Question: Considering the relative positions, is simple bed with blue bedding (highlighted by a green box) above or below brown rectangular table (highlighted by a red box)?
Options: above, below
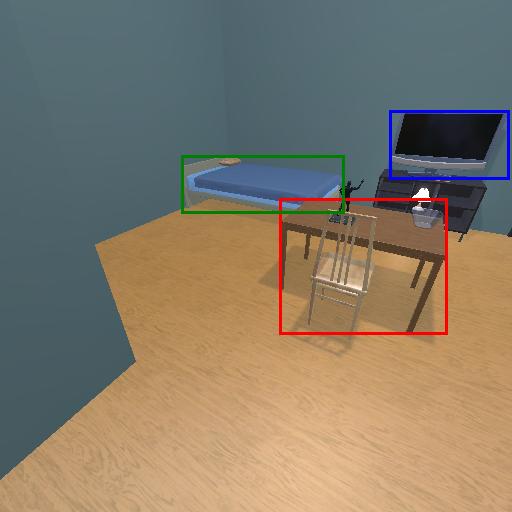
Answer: above